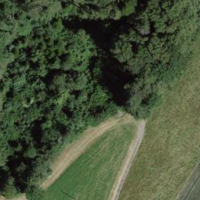
EUNIS habitat code: 52
Species observed at this site:
Leucojum vernum